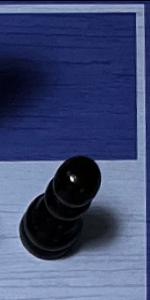
Label: Pawn_Black